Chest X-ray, PA view. Patient: 44 years old, sex M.
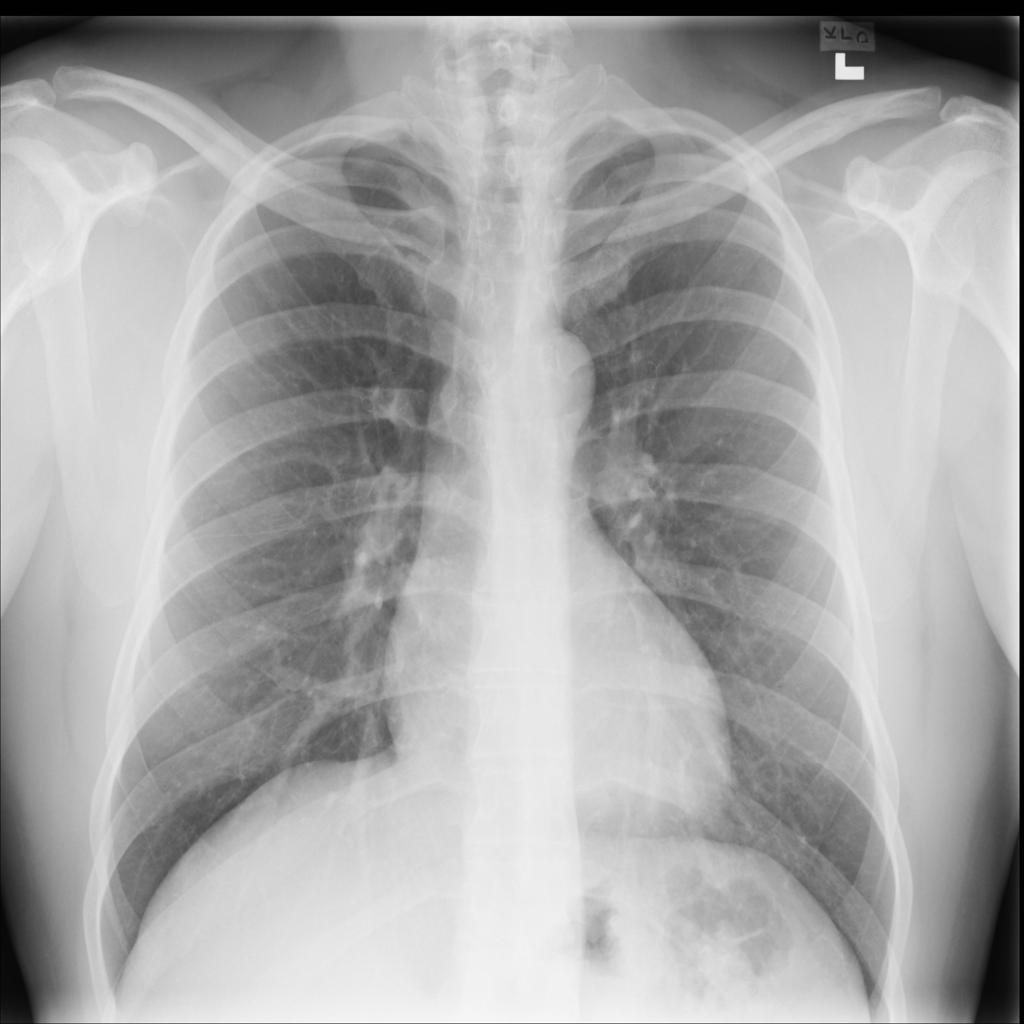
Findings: No Finding